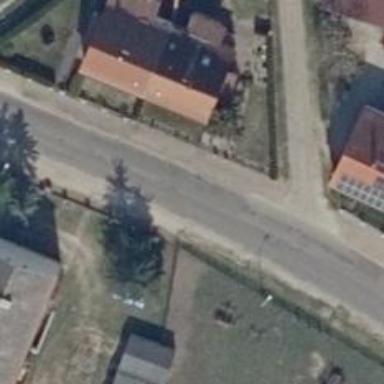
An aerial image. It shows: Secondary road with asphalt surface.